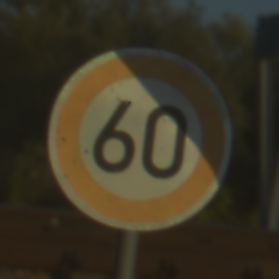
Verkehrszeichen: Geschwindigkeit60
Umgebung: Outdoor, RoadRail
Tageszeit: SunriseSunset
Wetter: Clear
Licht: Natural
Jahreszeit: NotSpecified
Kontrast: HighContrast